Question: I have two "buttons" which are made up of a DIV with a UTF-8 arrow character in them.
When the user clicks on them, they sometimes highlight.
What is the best way suppress this highlighting so that it works in all browers but does not affect the click?

Here's the markup:
'''
<div class="arrowContainer"><div class="arrowLeft">...</div></div>
.arrowContainer .arrowLeft {
background-color:#E0E0E0;
width:15px;
padding: 1px 0 0 0;
height: 19px;
text-align: center;
float:left;
margin: 0 2px 0 0;
font-size: 9pt;
cursor: pointer;
}
'''
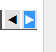
Answer: Seems like it is selected (like when you select text), so try disabling the selection option:
'''
*.notSelectable{
-moz-user-select: -moz-none;
-khtml-user-select: none;
-webkit-user-select: none;
/*
IE 10.
*/
-ms-user-select: none;
user-select: none;
}
'''